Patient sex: M
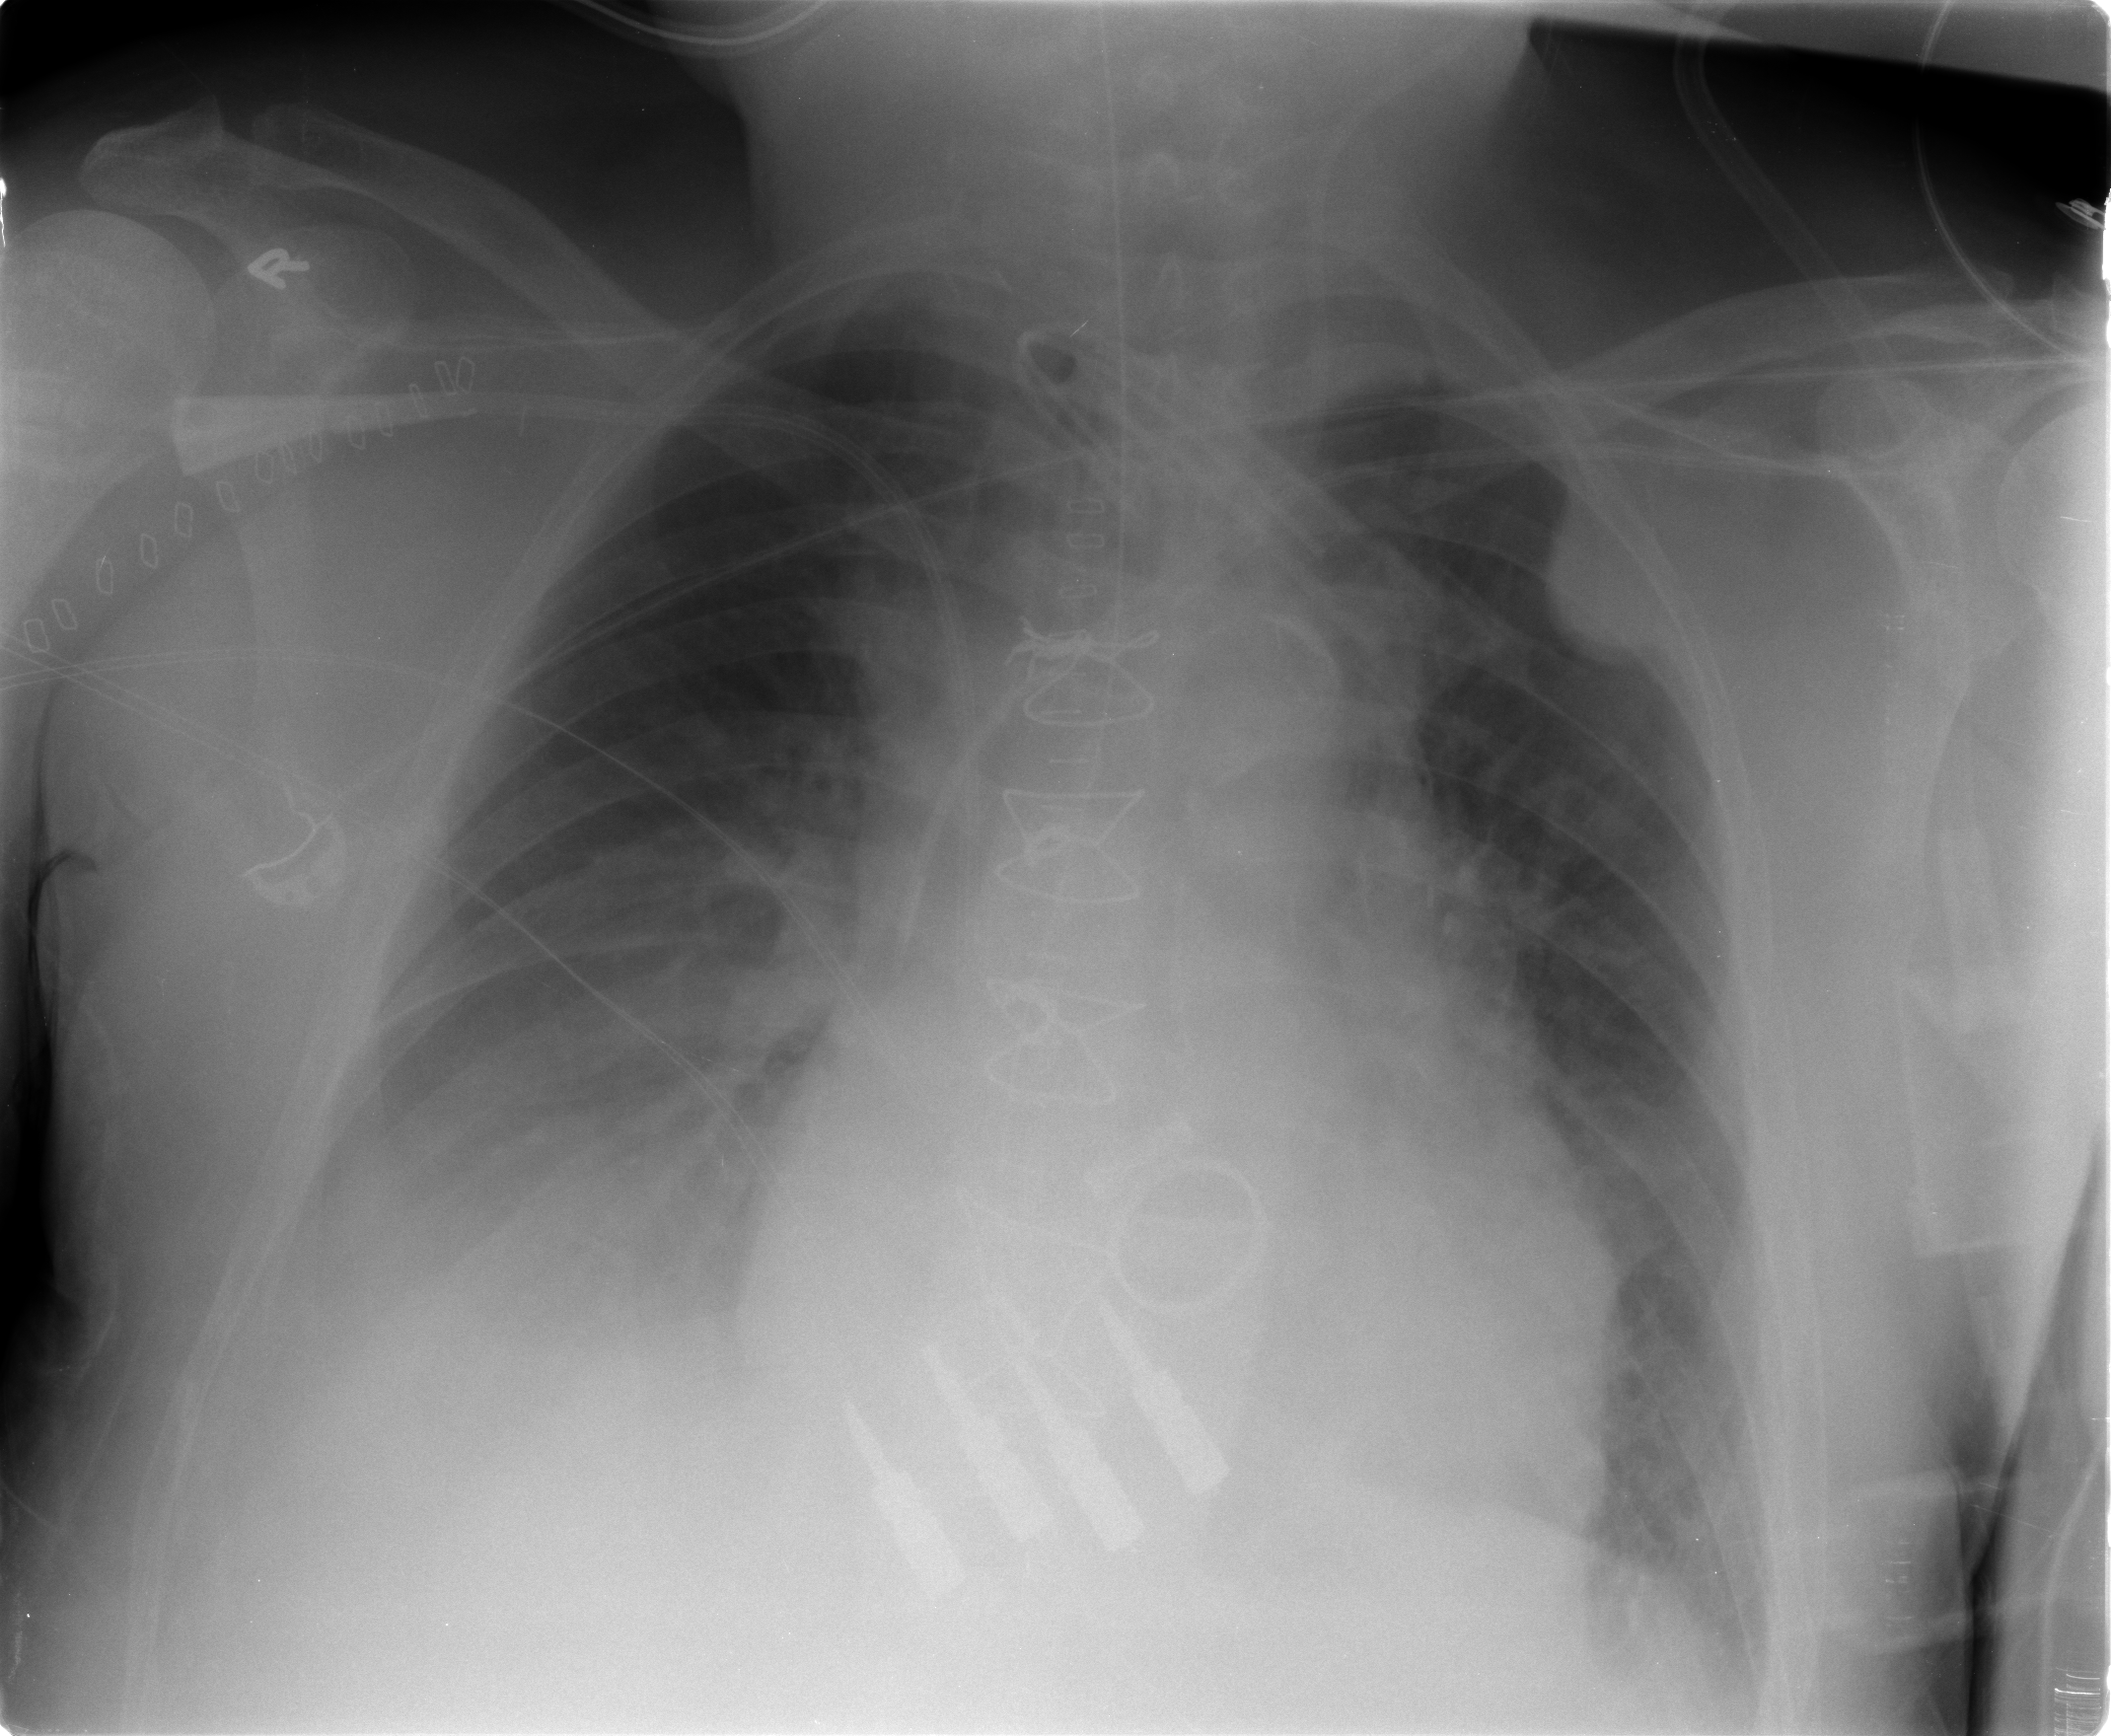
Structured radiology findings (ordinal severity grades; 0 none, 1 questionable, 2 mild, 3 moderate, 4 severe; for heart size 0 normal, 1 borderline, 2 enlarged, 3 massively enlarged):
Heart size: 2
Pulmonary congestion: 2
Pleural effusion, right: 3
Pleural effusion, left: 0
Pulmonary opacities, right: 0
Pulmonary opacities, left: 0
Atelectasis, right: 2
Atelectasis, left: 2